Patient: sex M, age 64
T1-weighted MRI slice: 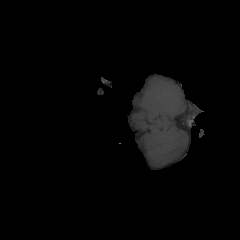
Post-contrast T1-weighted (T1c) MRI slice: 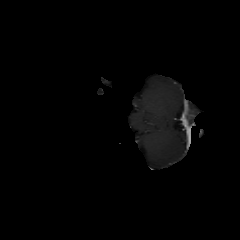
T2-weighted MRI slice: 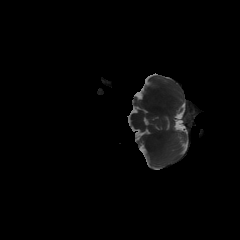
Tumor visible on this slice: no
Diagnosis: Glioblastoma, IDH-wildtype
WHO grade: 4